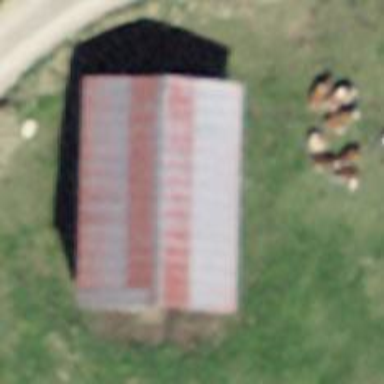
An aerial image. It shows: Cabin.